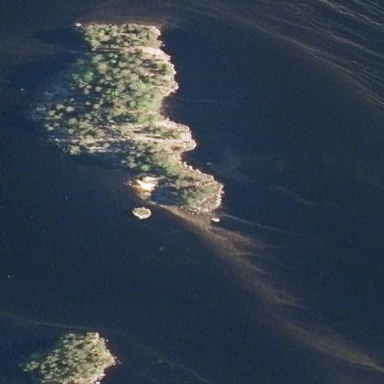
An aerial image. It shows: Islet surrounded by woodland.